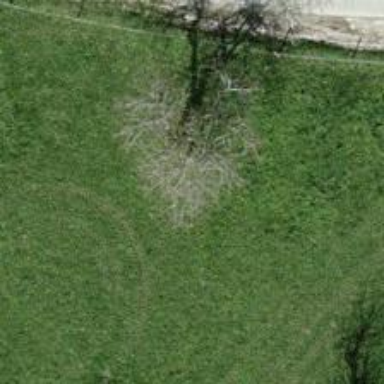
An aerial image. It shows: Broadleaved tree with lush leaves.